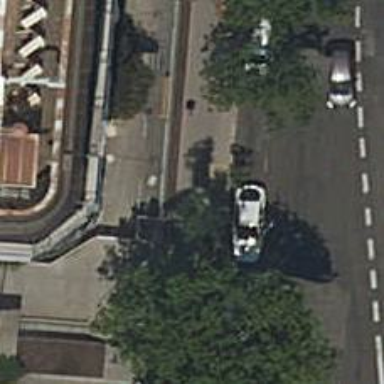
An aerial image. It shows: Taxi stand.